Field crop: tomato
Growth stage: 1
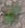
Species: solanum